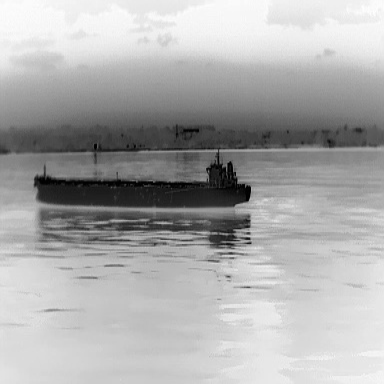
There is a liner in the infrared image.